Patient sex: M
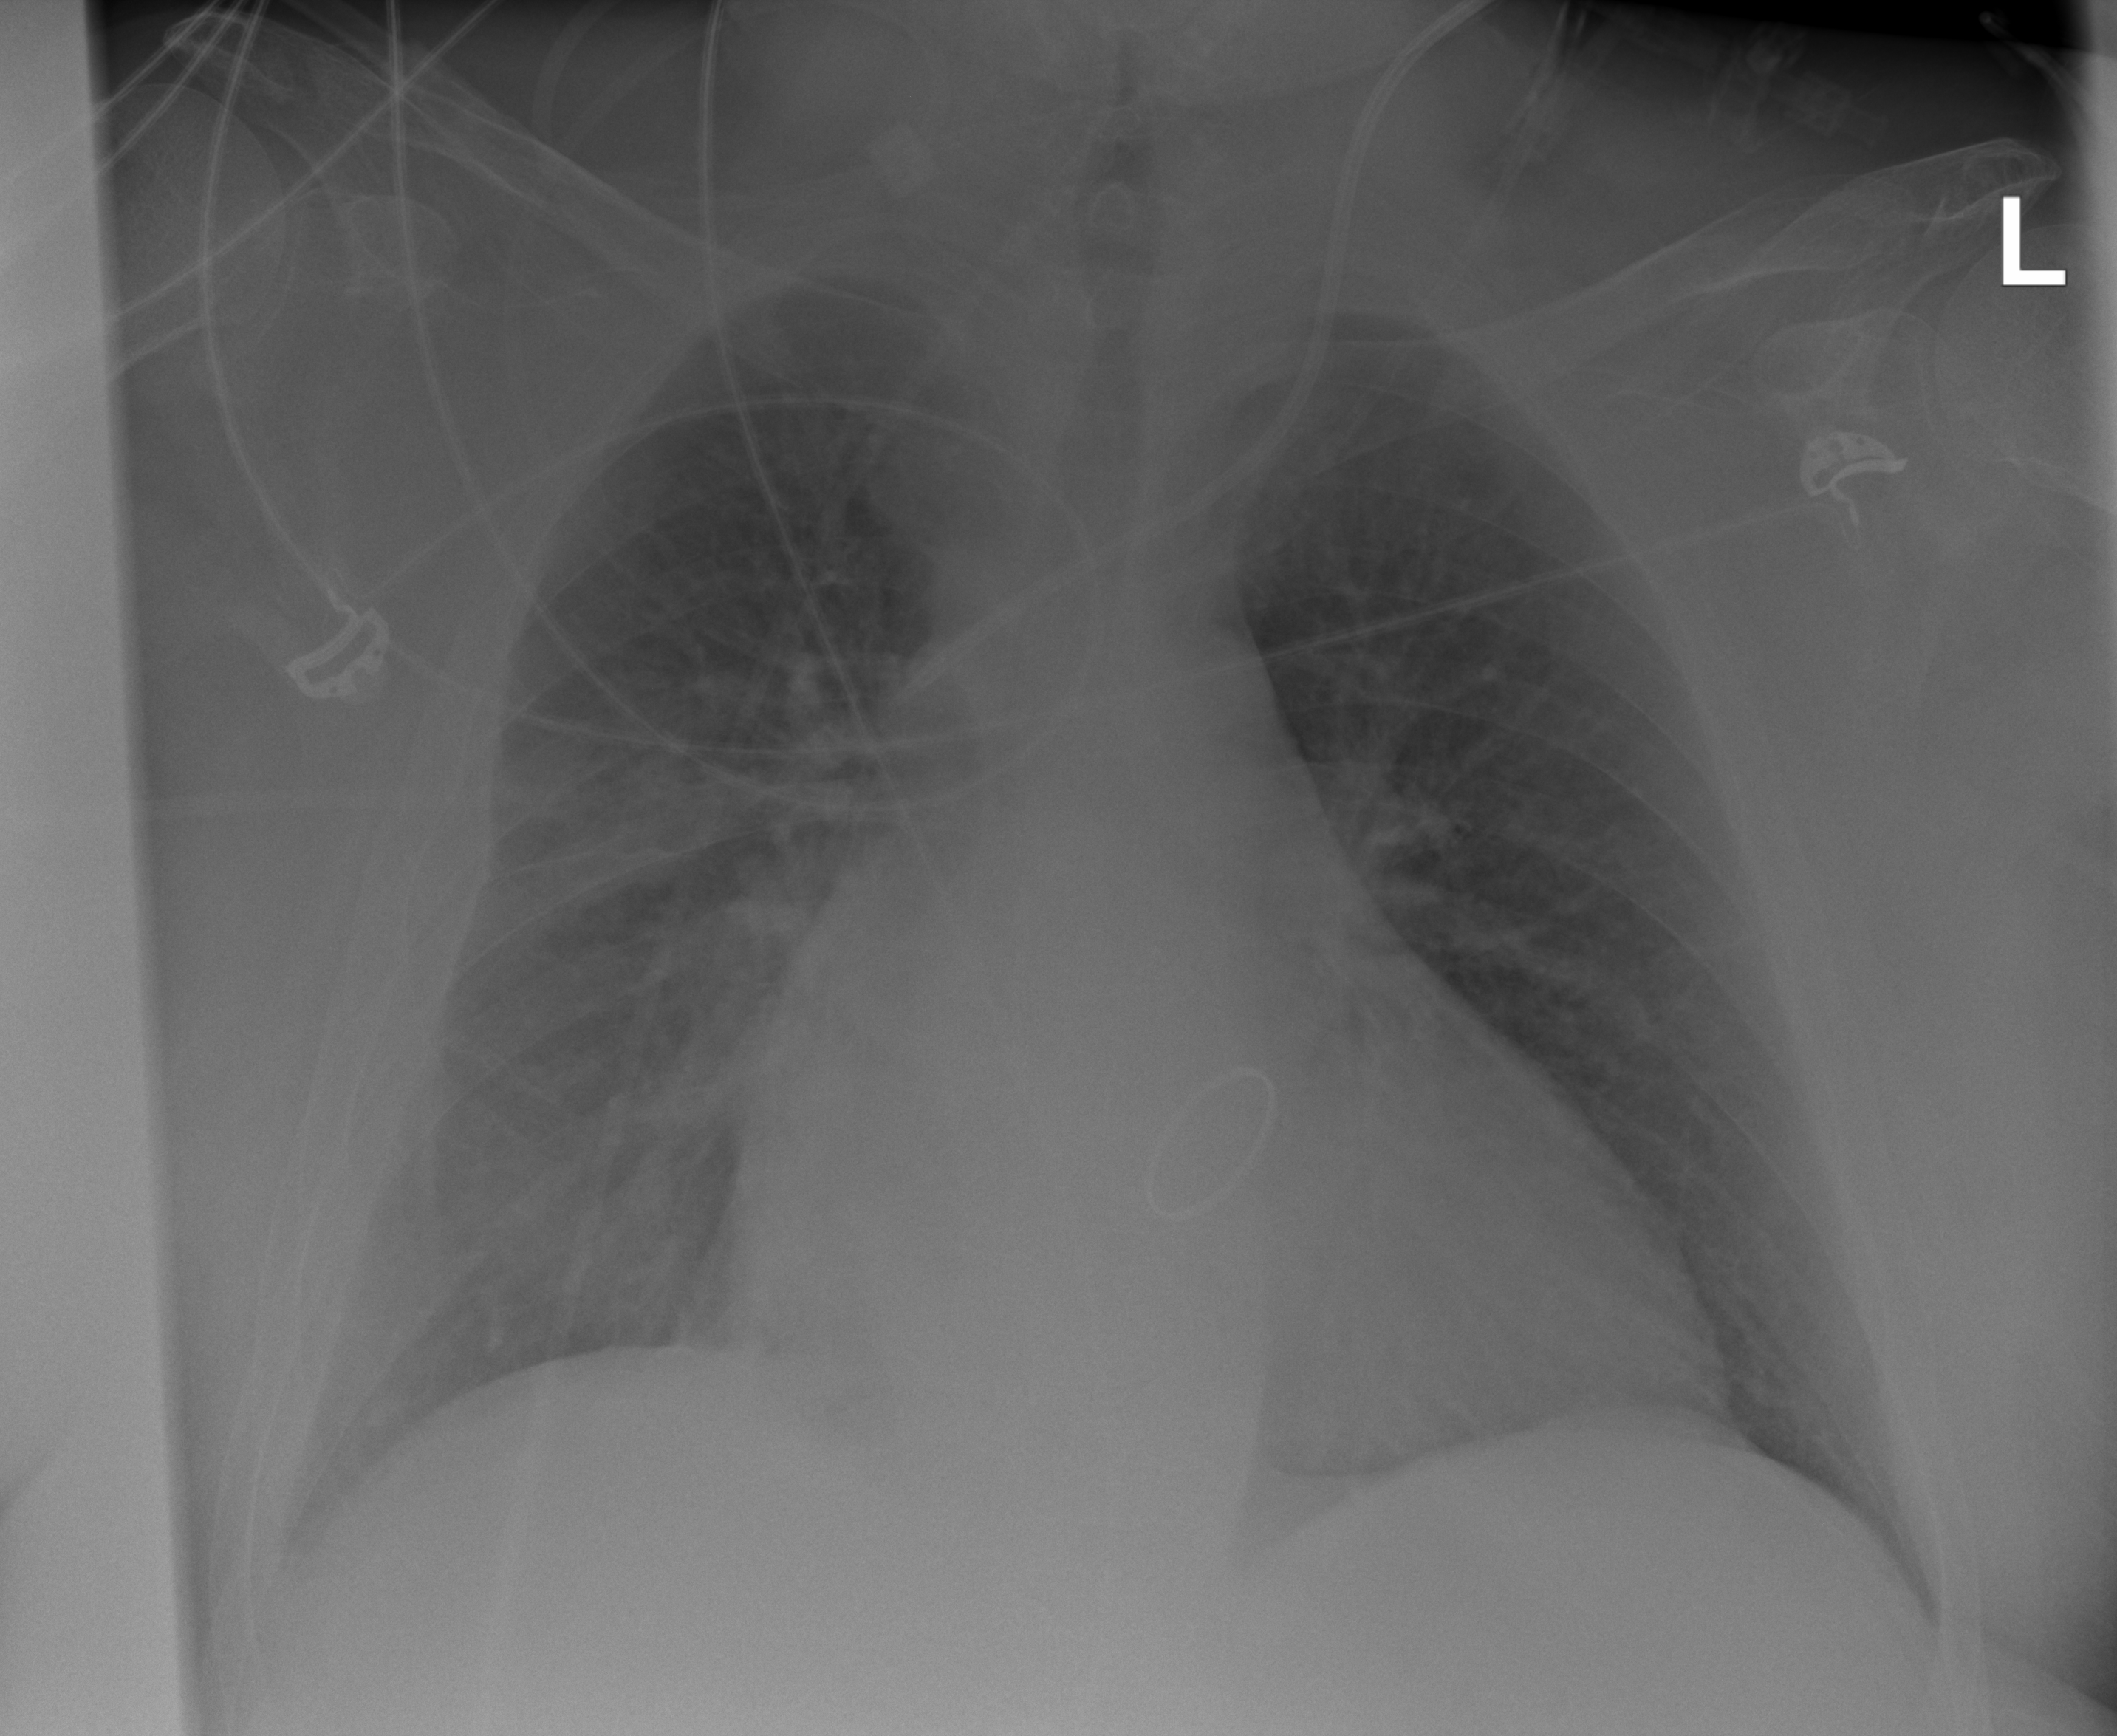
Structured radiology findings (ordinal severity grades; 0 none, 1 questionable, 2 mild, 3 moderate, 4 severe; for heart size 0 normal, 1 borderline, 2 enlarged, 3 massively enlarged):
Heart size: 2
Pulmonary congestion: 2
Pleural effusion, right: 2
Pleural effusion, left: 1
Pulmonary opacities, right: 2
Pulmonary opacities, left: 0
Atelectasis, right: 2
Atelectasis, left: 0